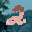
Label: 2